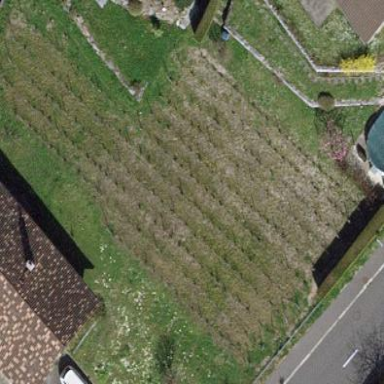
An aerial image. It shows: Vineyard.